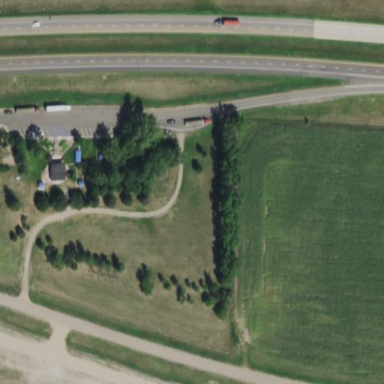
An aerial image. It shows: Rest area along the road.